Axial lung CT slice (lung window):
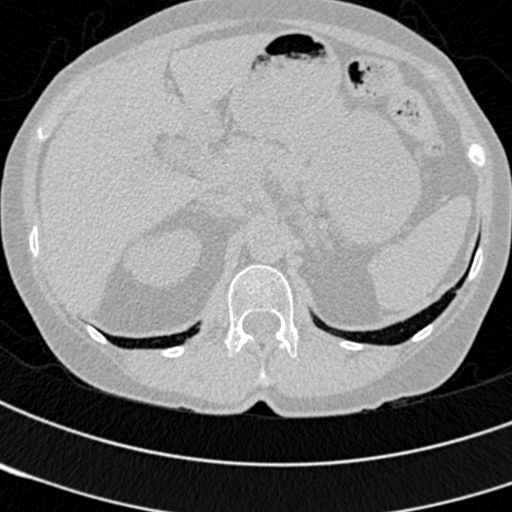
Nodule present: no